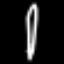
Label: pencil